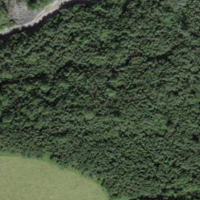
EUNIS habitat code: 41
Species observed at this site:
Arnica montana